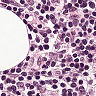
Metastatic tissue present: no